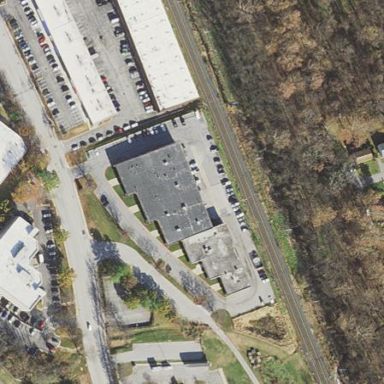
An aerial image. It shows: Retail building.